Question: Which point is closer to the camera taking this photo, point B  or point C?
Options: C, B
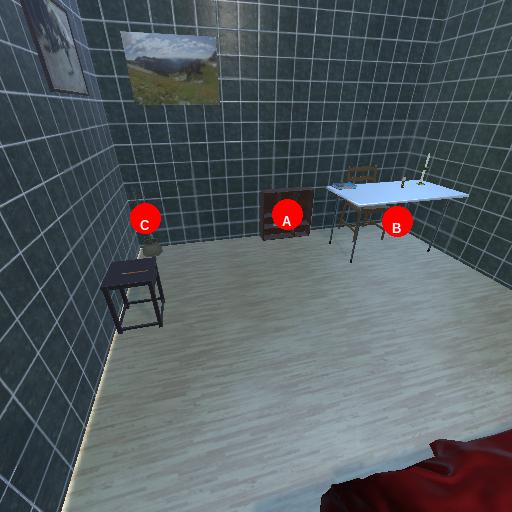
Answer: C